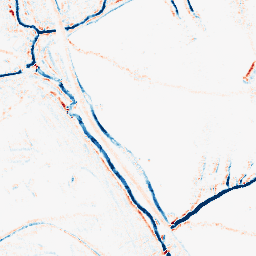
Category: morphological
Decomposition family: morphological_square
Decomposition parameters: operation: average
size: 5
Upsampling method: quadratic
Upsampling parameters: scale: 4
Upsampling scale: 4